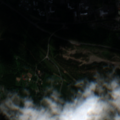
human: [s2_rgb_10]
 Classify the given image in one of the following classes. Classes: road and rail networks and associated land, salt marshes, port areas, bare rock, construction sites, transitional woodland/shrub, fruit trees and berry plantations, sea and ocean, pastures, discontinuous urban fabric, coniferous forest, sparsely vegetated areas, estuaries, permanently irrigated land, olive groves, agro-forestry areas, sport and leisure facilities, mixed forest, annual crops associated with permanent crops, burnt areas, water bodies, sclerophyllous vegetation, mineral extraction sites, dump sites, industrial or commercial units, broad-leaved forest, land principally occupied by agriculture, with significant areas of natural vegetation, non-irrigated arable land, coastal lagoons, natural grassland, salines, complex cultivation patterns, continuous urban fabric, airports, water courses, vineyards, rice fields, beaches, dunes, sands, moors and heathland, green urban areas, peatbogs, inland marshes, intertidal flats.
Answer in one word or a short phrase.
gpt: discontinuous urban fabric, non-irrigated arable land, coniferous forest, mixed forest